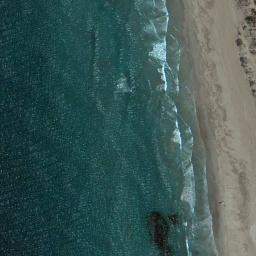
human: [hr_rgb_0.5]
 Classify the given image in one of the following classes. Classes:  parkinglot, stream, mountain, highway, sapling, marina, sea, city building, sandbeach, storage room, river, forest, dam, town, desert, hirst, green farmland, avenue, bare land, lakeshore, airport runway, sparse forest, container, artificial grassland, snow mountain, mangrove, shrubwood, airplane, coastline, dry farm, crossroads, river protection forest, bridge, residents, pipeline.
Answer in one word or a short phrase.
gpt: coastline